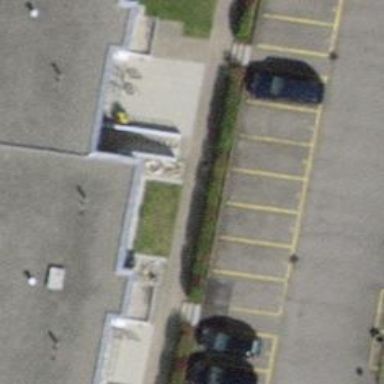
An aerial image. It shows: Parking area with surface.